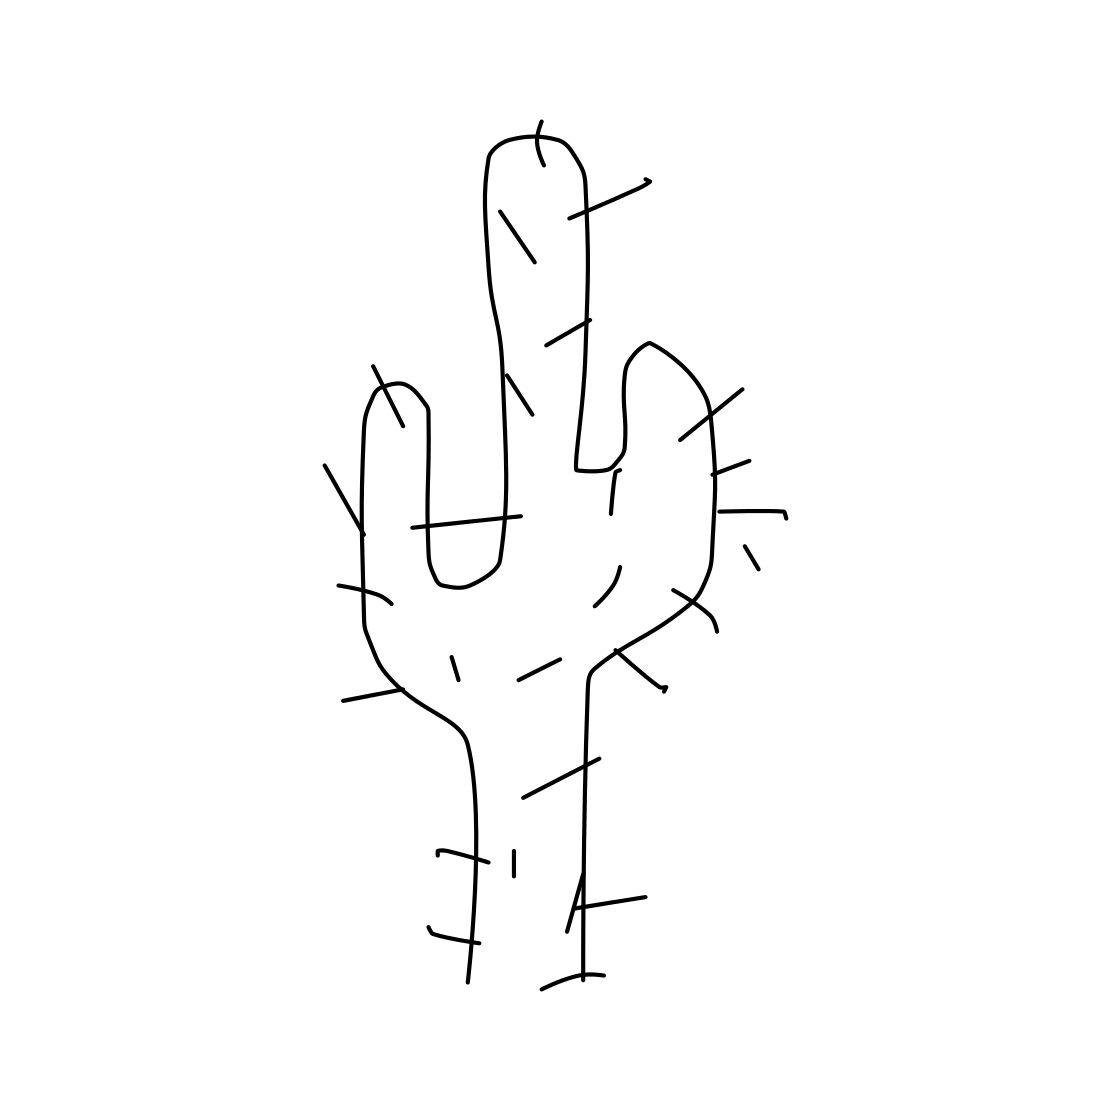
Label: cactus